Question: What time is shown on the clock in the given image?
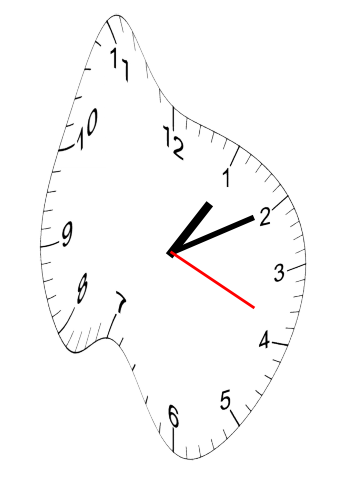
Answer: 01:10:19